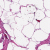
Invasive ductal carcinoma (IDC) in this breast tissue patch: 0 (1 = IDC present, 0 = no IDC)